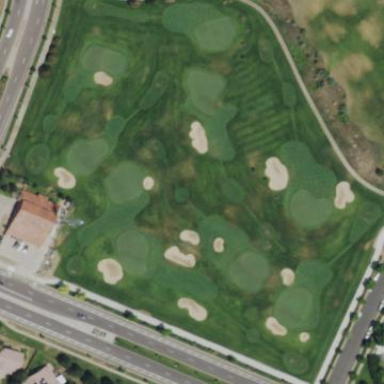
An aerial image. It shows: Golf pitch for leisure land.